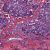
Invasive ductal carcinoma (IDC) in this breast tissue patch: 1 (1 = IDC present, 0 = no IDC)